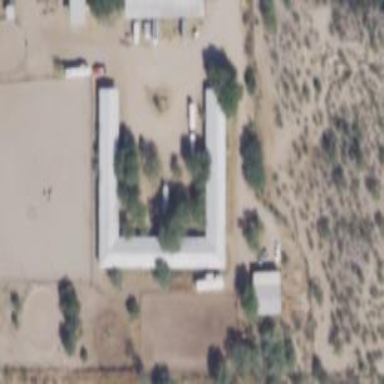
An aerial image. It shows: Stable building.